Field crop: maize
Growth stage: 2
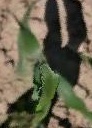
Species: maize